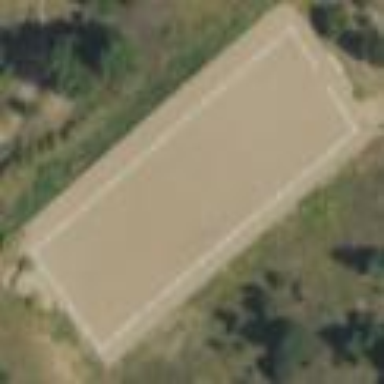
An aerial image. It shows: Equestrian pitch used for leisure and sports activities.